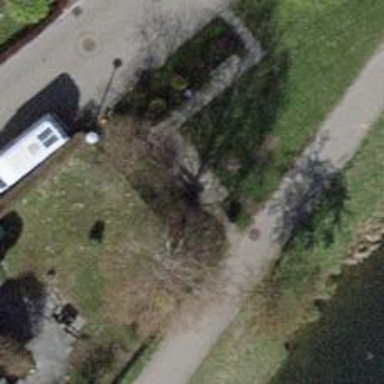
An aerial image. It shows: Brown bench.